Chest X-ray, PA view. Patient: 48 years old, sex M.
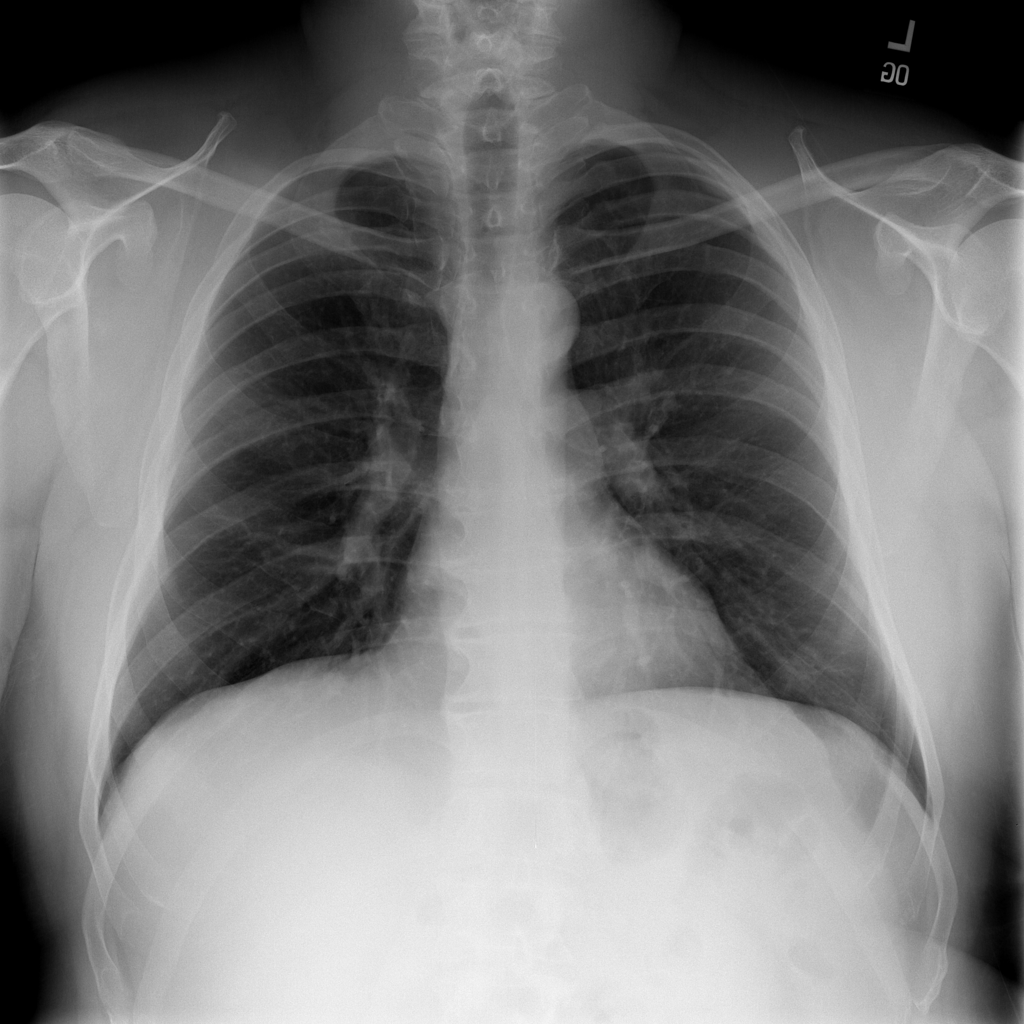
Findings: No Finding